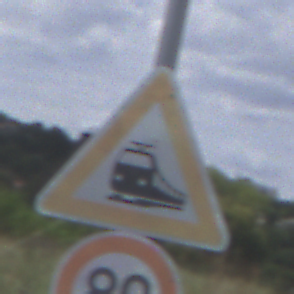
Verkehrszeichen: Bahnuebergang
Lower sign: Geschwindigkeit80
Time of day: Midday
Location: Outdoor (Nature)
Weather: PartlyCloudy
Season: NotSpecified
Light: Natural